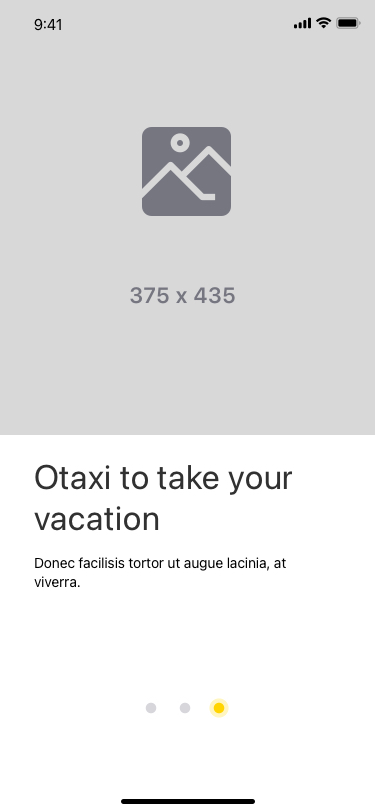
Text in this UI design:
Otaxi to take your vacation
Donec facilisis tortor ut augue lacinia, at viverra.